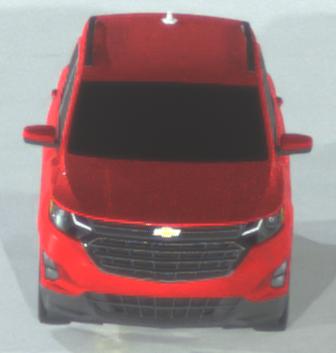
Make: Chevrolet
Model: Equinox
Detailed model: Gen. 2
Model produced from: 2015
Model produced until: 2017
Doors: 5
Color: red
Road condition: dry road
Daytime: night
Contrast: high contrast